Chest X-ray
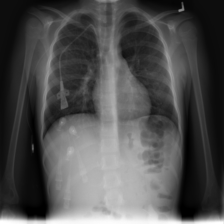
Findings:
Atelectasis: negative
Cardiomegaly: negative
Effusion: negative
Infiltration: negative
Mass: negative
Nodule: negative
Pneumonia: negative
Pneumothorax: negative
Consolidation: negative
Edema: negative
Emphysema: negative
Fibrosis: negative
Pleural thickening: negative
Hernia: negative